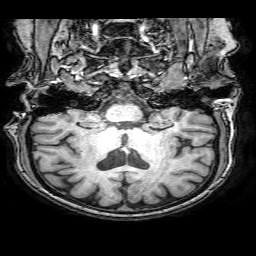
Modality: T1w
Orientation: sagittal
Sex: female
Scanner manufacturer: philips
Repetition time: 0.008201 s
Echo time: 0.00379 s